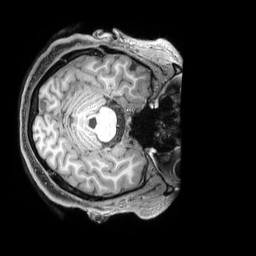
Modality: T1w
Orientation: axial
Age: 25
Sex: male
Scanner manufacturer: siemens
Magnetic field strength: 3 T
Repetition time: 2.3 s
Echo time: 0.00298 s